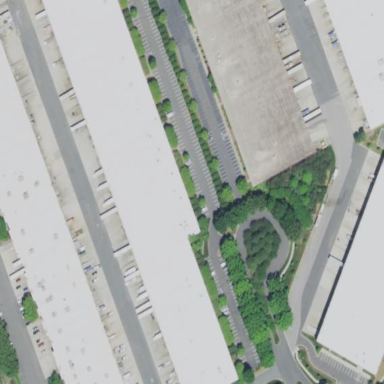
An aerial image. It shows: Warehouse.